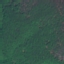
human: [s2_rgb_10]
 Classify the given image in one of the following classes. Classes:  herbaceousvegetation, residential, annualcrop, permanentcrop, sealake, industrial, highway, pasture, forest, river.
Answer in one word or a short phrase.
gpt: Forest